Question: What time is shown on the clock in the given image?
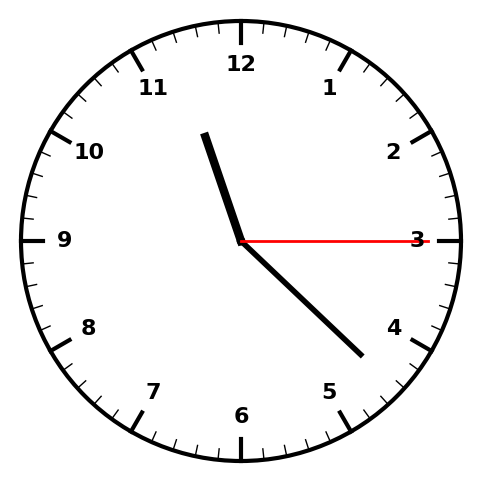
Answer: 11:22:15